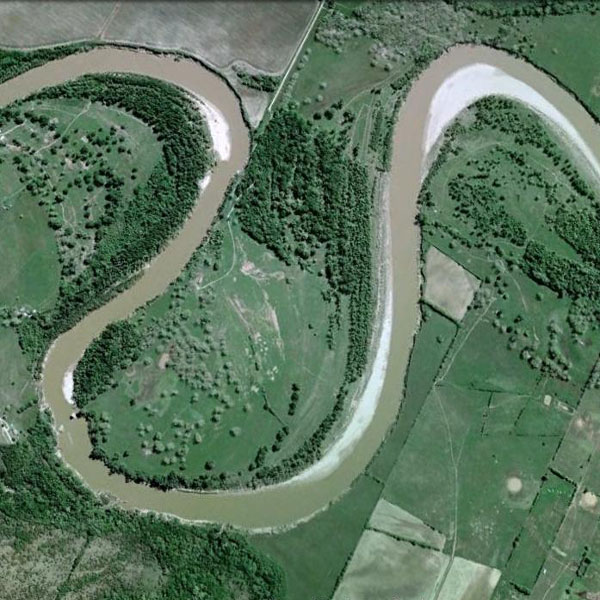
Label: River